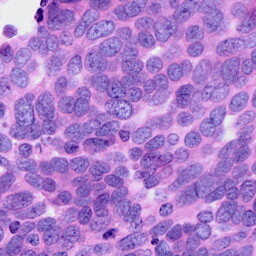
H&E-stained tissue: Ovarian